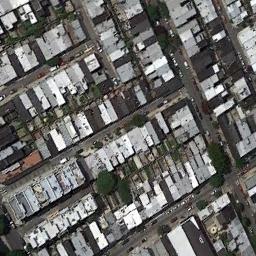
Label: residential